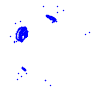
Particle: pion